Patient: sex M, age 30
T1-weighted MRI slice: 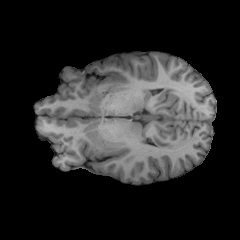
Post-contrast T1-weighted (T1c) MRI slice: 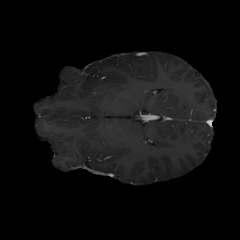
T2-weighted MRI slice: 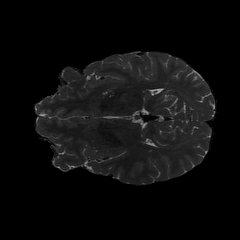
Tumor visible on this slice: no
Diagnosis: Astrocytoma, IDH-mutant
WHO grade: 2